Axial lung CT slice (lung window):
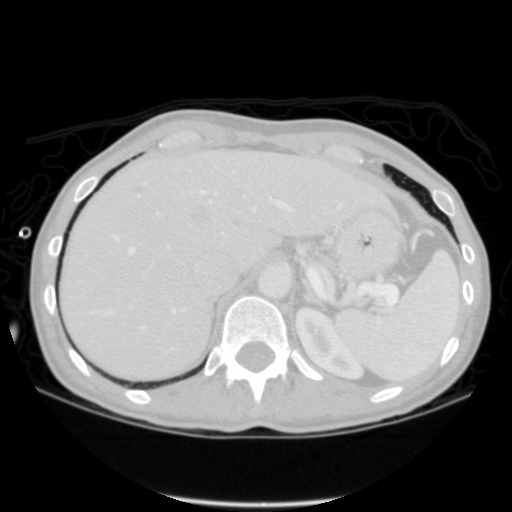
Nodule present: no